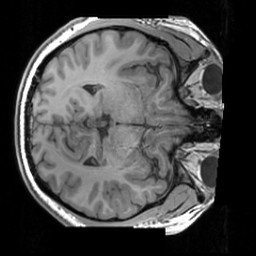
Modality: T1w
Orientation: axial
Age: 28
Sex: male
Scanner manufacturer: siemens
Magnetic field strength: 3 T
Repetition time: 1.63 s
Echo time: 0.00311 s